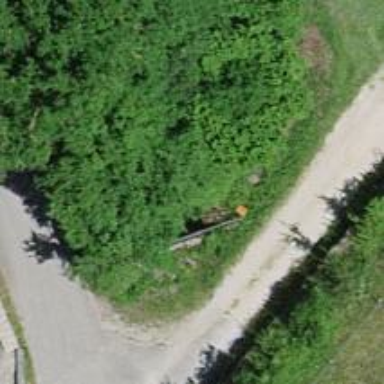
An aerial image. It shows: Orange aerial marker.